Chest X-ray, PA view. Patient: 48 years old, sex F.
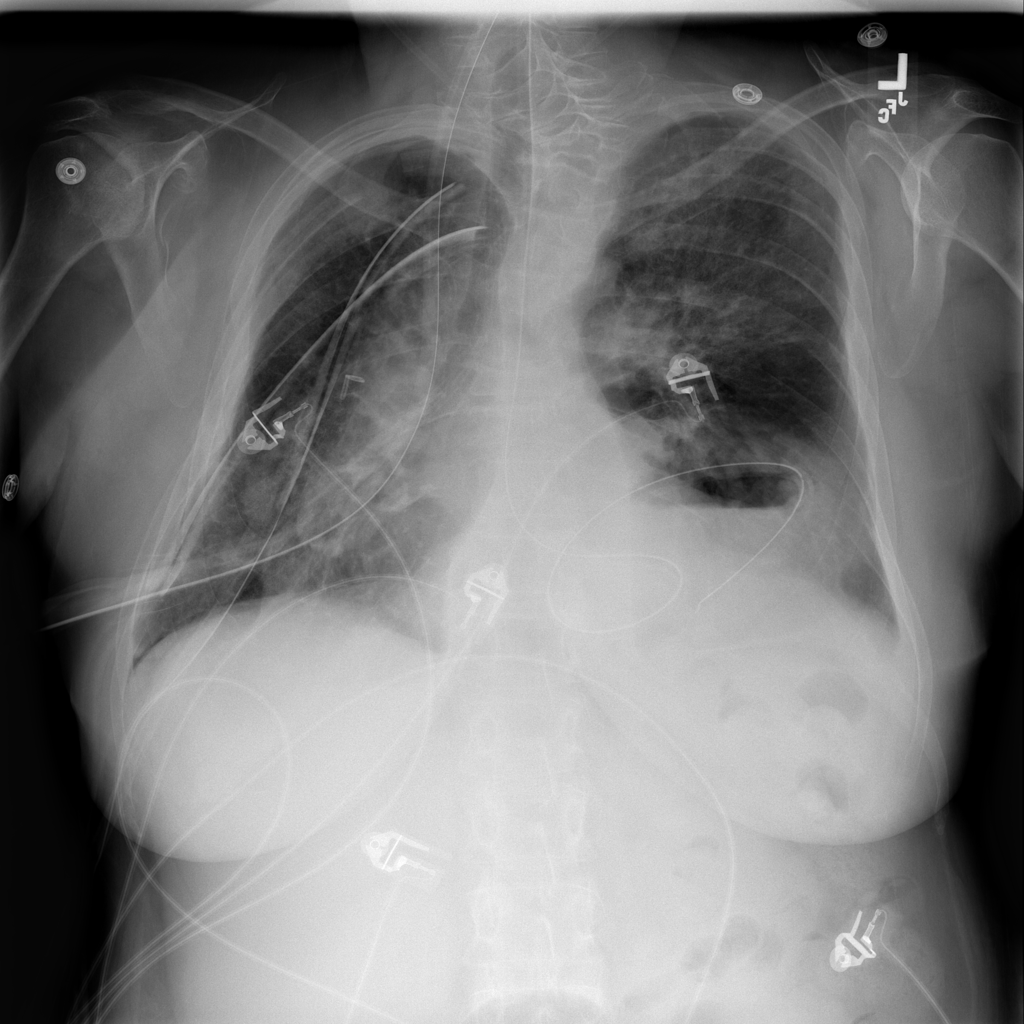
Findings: Hernia, Pneumothorax